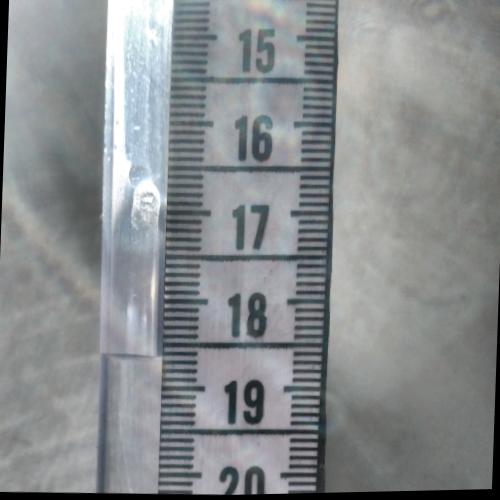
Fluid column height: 18.6 cm